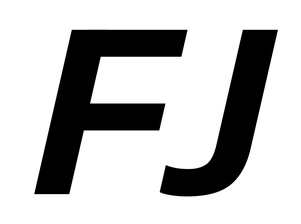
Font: InstrumentSans-Italic_Bold_Italic